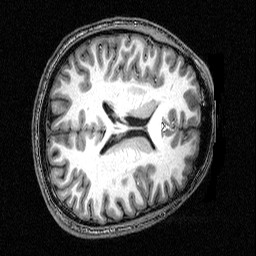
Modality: T1w
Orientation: axial
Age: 23
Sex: male
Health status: healthy
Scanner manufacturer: siemens
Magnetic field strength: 3 T
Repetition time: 2.5 s
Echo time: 0.00393 s